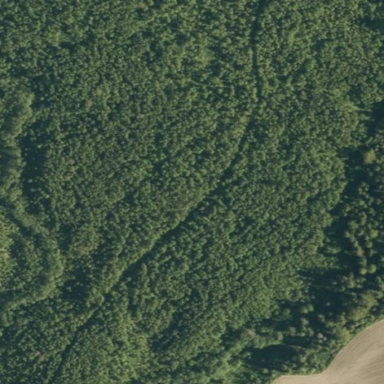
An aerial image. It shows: Scrub area designated for logging.